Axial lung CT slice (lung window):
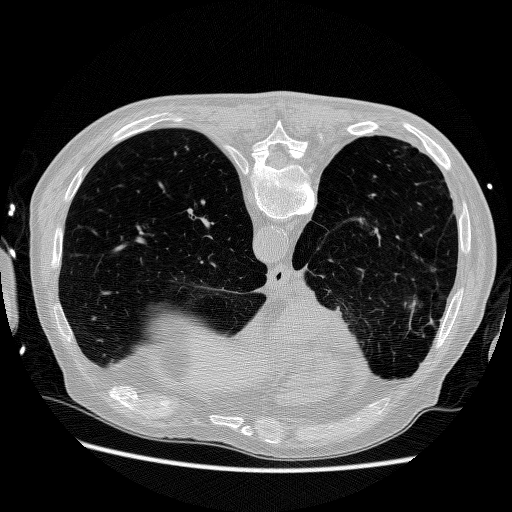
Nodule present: no